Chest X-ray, PA view. Patient: 41 years old, sex F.
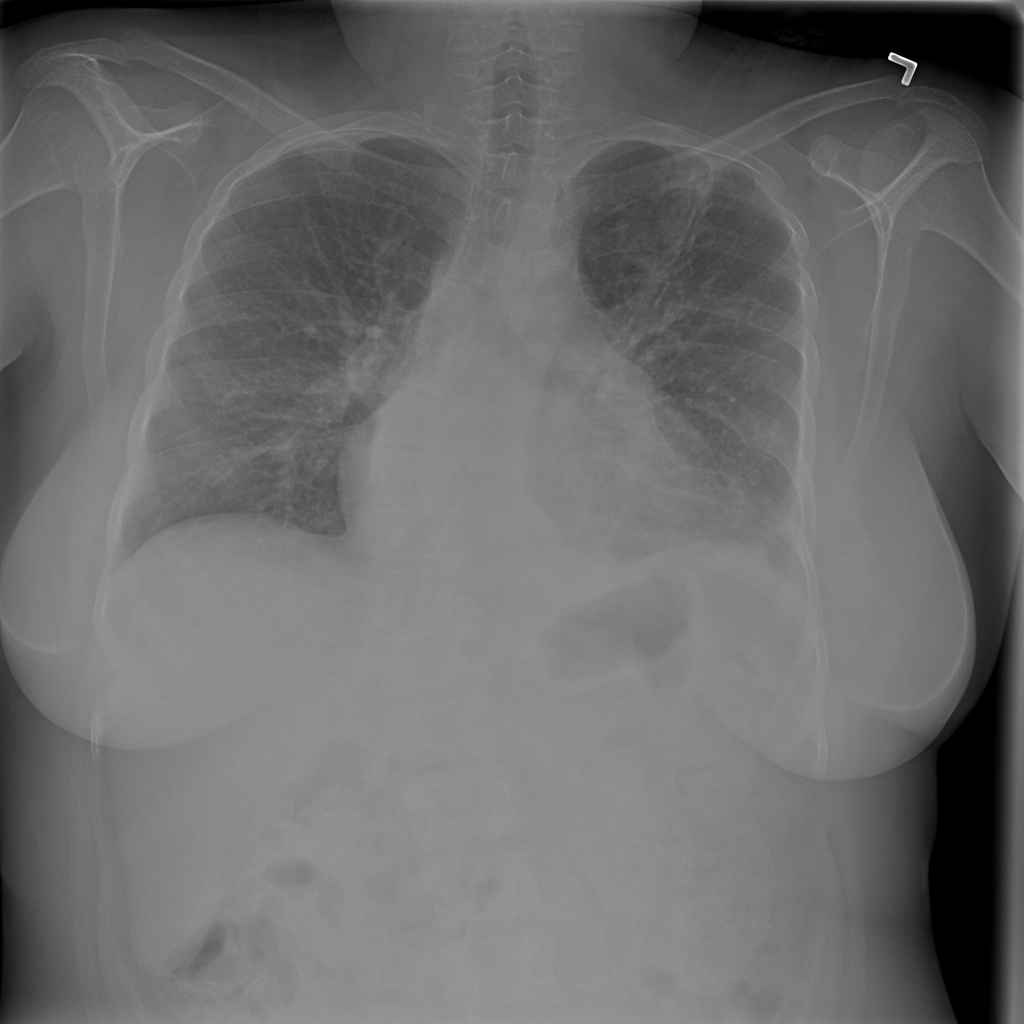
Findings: No Finding